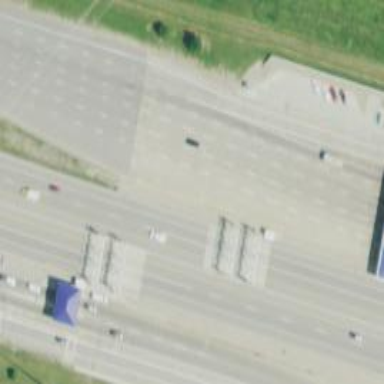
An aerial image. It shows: Toll gantry on the road.